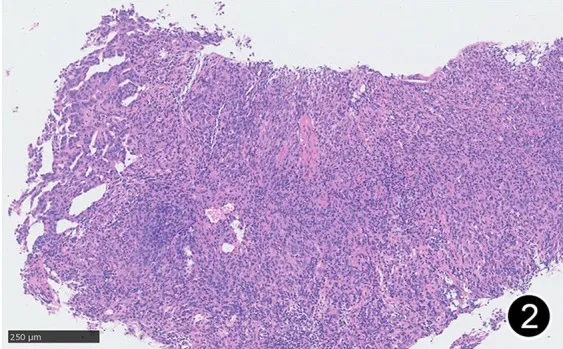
Some areas of MPM are arranged in nests and sheets, and some areas have glandular structure. This is a mid-power magnification of Hematoxylin and Eosin (HE) staining.
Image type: pathology (h&e)